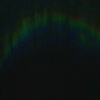
Label: space